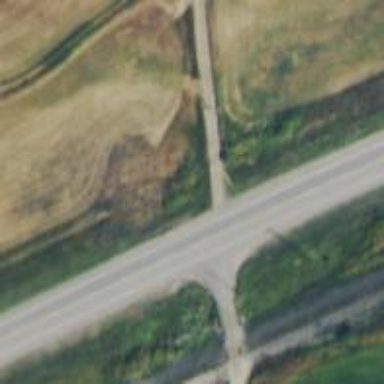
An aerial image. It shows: Asphalt trunk highway.